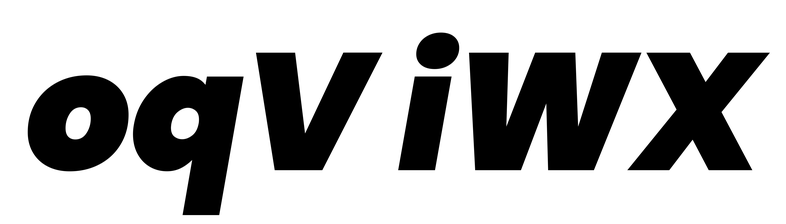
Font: Poppins-BlackItalic